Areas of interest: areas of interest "BaoYuan Tower"
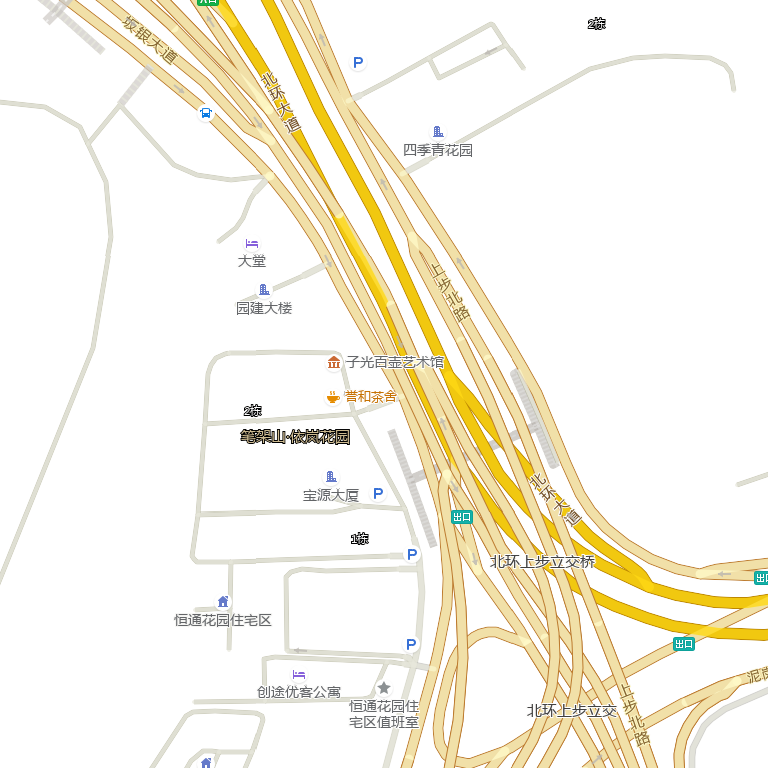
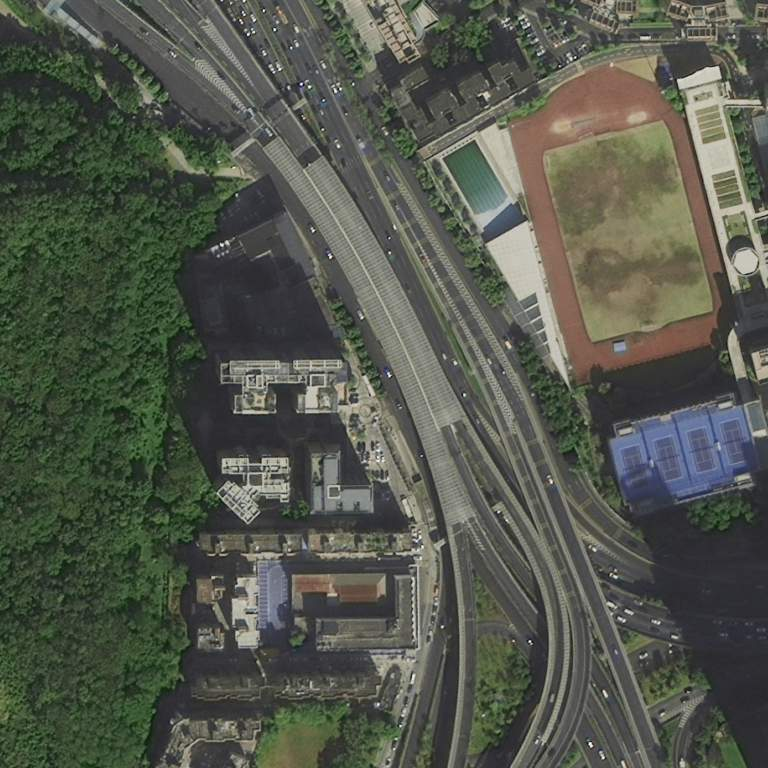